Field crop: maize
Growth stage: 2
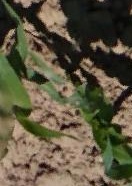
Species: maize